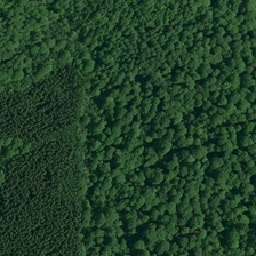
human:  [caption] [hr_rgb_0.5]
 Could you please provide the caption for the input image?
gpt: here we can see a large light green forest with a deep green area at its coner .

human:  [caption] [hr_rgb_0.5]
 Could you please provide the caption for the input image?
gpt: The light green forest is thick.

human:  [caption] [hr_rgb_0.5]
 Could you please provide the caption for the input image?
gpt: The clear green forest is dense.

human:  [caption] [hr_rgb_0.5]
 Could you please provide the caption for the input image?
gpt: The light green forest is dense.

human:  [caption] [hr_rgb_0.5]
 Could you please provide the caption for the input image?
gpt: here we can see a large light green forest with a deep green area at its coner .